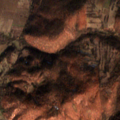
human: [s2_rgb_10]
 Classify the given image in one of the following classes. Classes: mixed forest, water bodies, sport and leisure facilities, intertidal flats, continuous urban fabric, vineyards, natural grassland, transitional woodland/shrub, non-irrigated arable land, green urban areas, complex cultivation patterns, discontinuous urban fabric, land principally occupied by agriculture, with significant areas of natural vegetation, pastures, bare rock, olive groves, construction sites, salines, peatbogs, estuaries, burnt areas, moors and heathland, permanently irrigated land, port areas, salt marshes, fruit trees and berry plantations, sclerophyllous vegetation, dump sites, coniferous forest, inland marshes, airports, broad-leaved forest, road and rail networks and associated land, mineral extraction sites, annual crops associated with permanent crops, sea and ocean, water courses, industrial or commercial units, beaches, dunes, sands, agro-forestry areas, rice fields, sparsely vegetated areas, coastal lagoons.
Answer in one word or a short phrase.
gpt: non-irrigated arable land, complex cultivation patterns, land principally occupied by agriculture, with significant areas of natural vegetation, broad-leaved forest